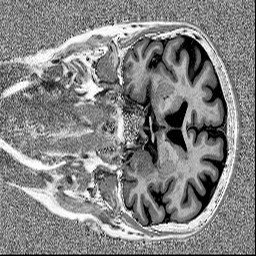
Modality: MP2RAGE
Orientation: coronal
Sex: female